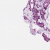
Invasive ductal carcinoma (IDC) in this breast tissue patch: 1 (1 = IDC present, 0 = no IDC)